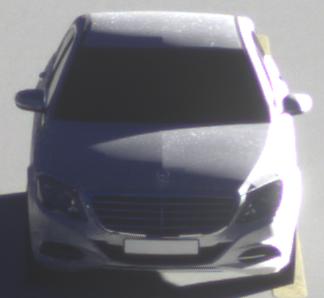
Make: Mercedes-Benz
Model: S 400 HYBRID
Detailed model: S-Class (222) Limousine
Model produced from: 2013/05
Model produced until: 2015/04
Doors: 4
Color: white
Road condition: dry road
Daytime: sunrise or sunset
Contrast: high contrast